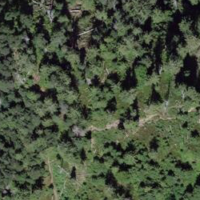
EUNIS habitat code: 43
Species observed at this site:
Pteridium aquilinum